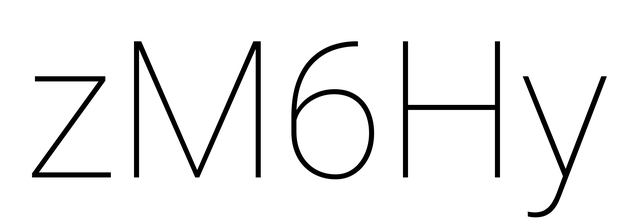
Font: Roboto_Thin